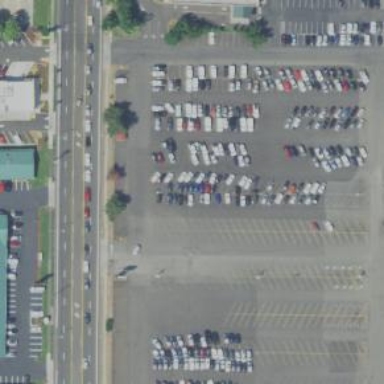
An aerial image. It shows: Parking area with surface parking facilities and park and ride service available.